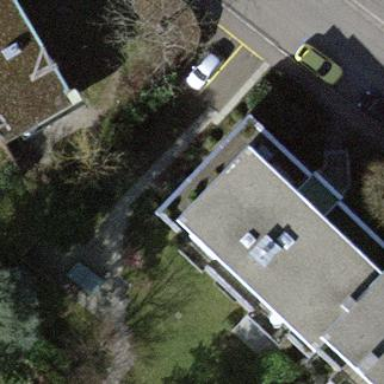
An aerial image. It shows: Flat roofed building.